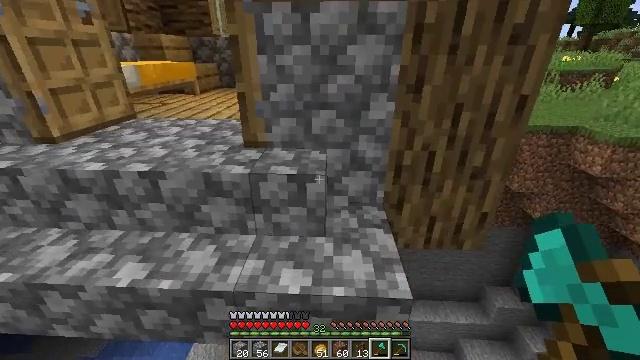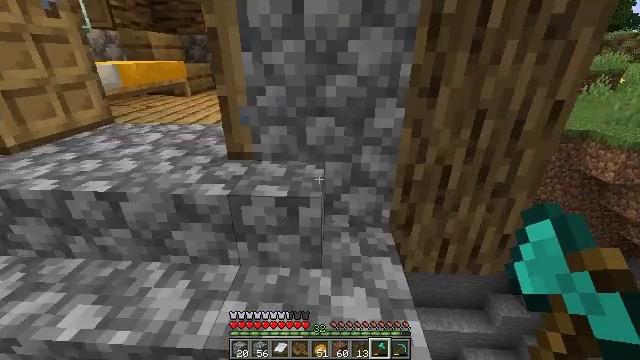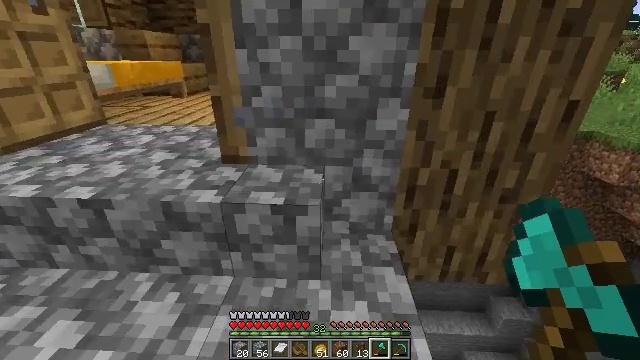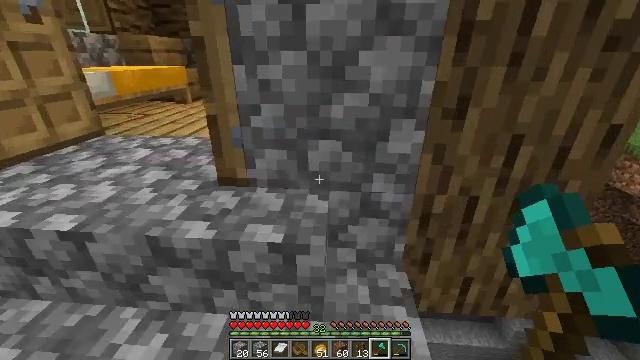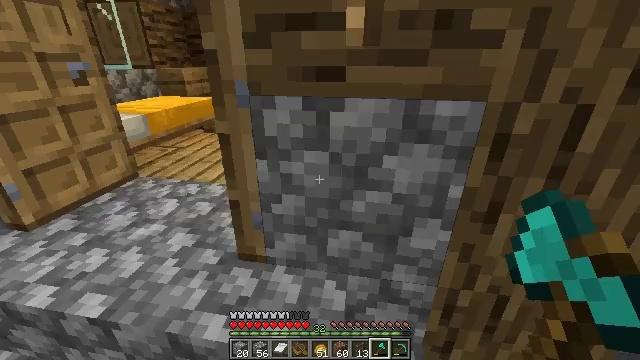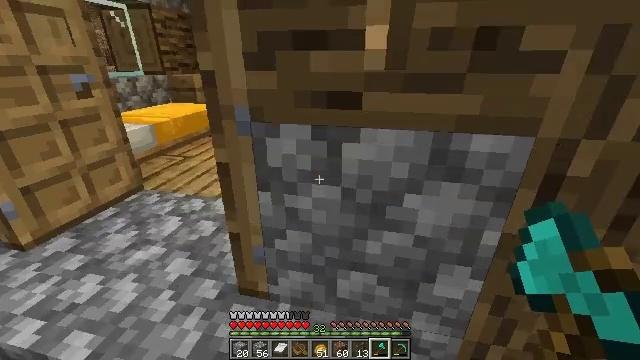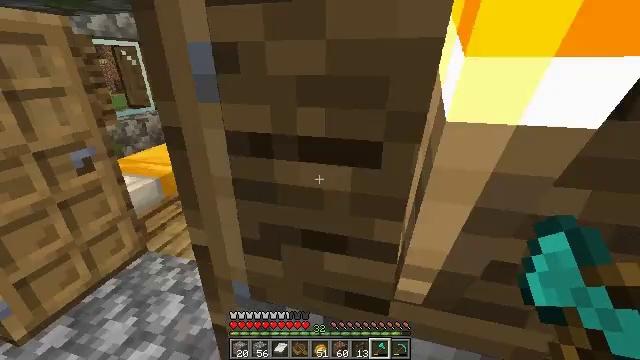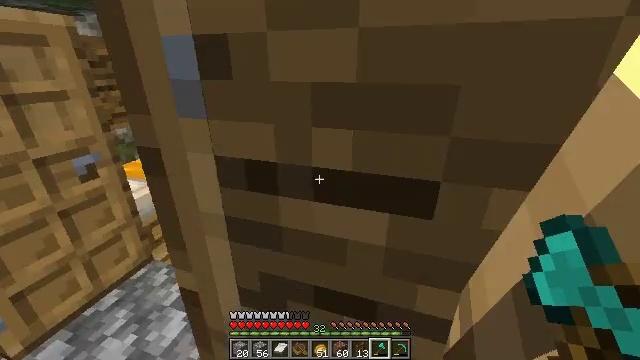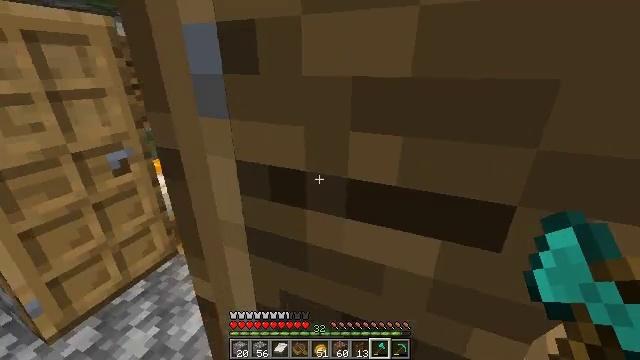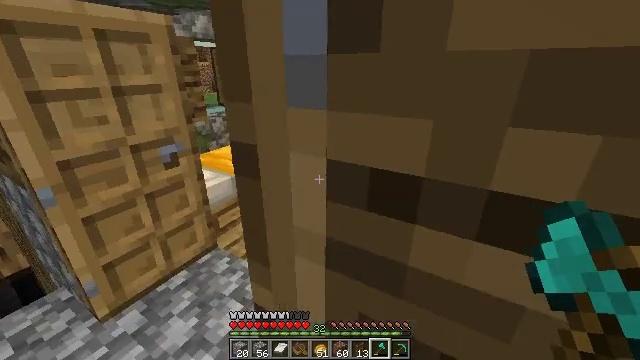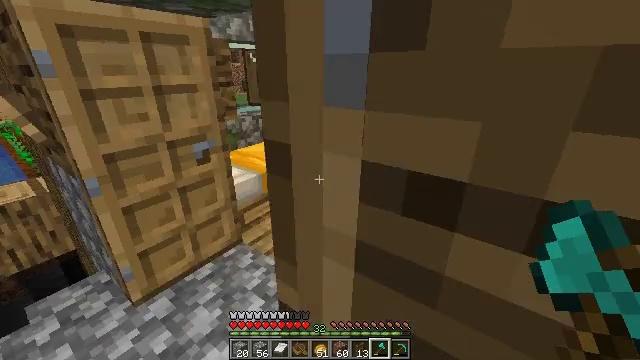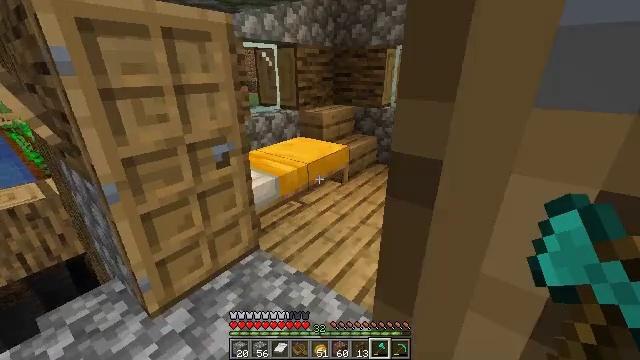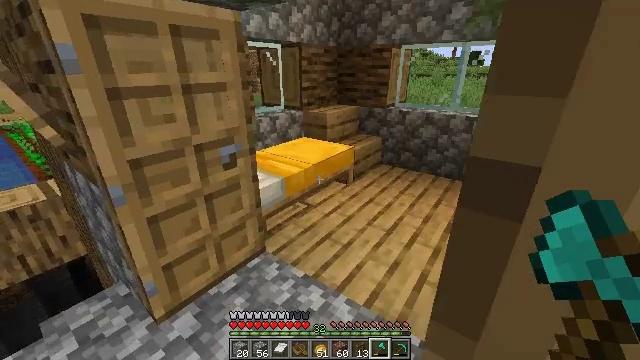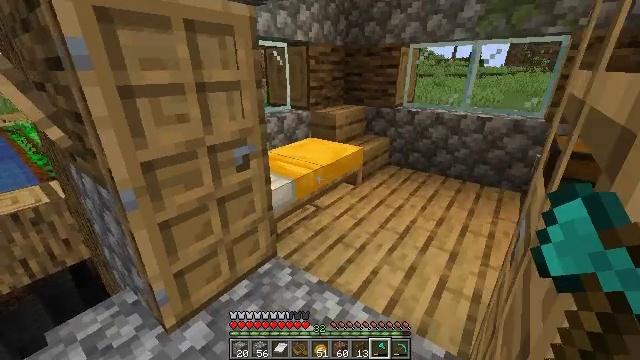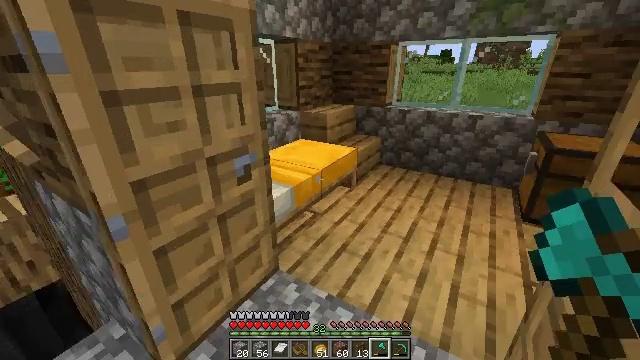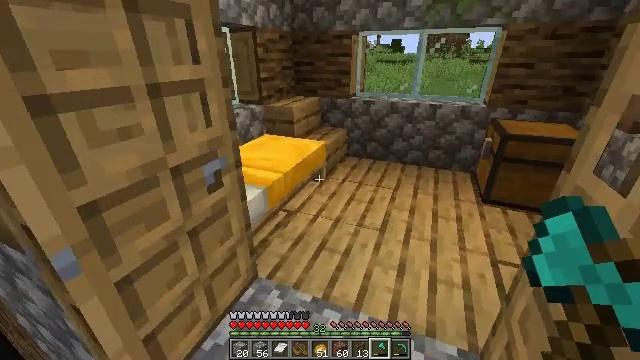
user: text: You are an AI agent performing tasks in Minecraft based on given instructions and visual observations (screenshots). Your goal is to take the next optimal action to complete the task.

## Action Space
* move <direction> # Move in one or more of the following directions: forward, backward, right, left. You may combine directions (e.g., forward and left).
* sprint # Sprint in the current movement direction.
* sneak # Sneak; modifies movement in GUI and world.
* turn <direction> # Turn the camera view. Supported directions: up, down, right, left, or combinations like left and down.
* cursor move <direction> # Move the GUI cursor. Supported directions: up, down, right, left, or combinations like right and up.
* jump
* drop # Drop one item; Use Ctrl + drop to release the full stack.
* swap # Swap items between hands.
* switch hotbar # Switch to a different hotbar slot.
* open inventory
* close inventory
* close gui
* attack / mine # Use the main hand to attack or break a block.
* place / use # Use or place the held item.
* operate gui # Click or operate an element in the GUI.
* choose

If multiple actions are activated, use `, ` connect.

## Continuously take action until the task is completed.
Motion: motion action
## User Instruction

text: Collect beetroots from the field.
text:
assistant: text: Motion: move forward
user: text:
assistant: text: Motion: move forward
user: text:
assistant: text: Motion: move forward, turn left
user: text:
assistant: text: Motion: move forward, turn left and up
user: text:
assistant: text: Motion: move forward, turn left
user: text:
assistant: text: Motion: move forward, turn left
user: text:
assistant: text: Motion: move forward, turn left
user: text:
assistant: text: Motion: move forward, turn left
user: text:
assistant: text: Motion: move forward, turn left
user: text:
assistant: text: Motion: move forward, turn left
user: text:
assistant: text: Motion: move forward
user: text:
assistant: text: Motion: move forward and move left
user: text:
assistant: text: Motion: move forward and move left
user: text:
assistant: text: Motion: move forward and move left, turn right
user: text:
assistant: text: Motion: move forward and move left, turn right and down
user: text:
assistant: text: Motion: move forward, turn right and down
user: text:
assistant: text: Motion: move forward, turn right and down
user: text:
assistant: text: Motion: move forward, turn right
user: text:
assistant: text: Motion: move forward, turn right
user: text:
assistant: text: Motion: move forward
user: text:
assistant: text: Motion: move forward, turn right
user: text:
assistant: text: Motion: move forward, turn right and down
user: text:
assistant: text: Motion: move forward, turn right and down
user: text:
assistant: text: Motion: move forward, turn right
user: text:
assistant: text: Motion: turn right and up
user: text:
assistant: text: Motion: turn right
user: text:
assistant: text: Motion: turn right
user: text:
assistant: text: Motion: use / place
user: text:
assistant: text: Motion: use / place
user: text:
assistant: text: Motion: use / place